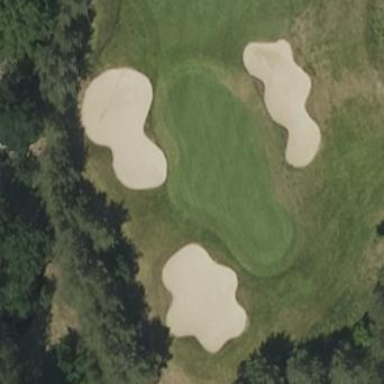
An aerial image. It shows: Golf green.